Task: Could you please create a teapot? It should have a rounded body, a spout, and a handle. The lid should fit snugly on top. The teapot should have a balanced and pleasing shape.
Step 180:
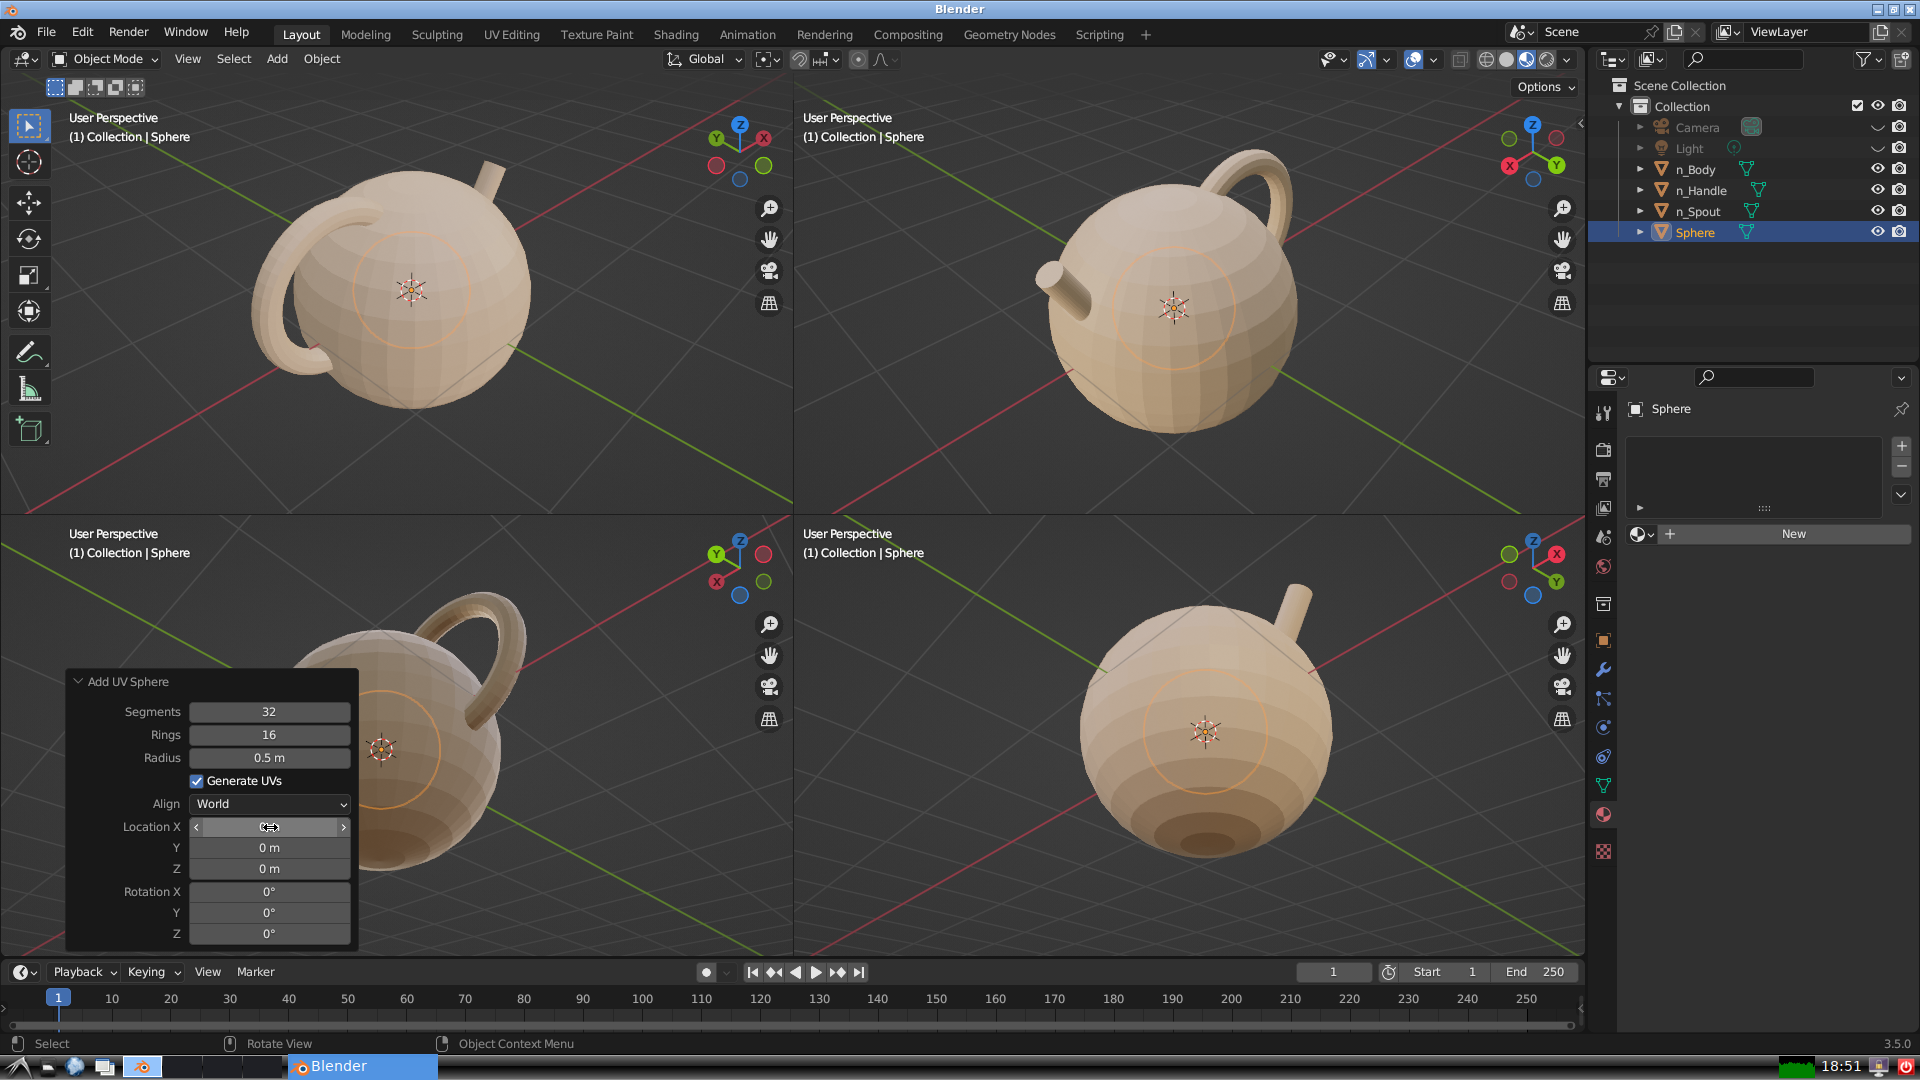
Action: {"mouse_move": [270, 849]}